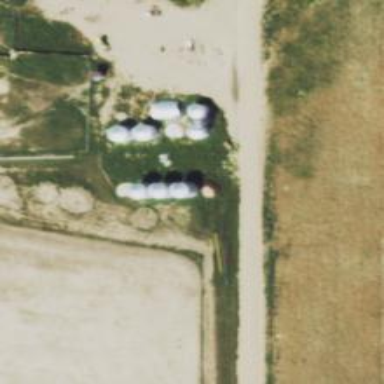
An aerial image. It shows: Silo.